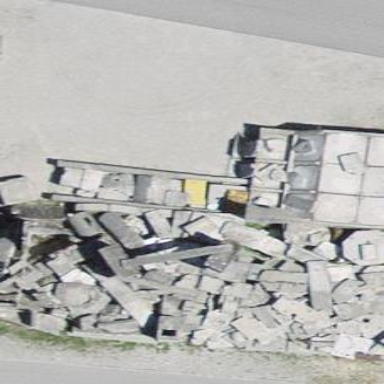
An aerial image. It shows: Ruins of building.